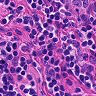
Metastatic tissue present: no